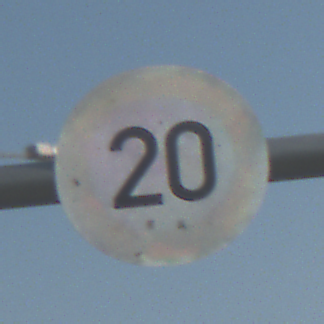
Verkehrszeichen: Geschwindigkeit20
Umgebung: Outdoor, Special
Tageszeit: MorningAfternoon
Wetter: Clear
Licht: Natural
Jahreszeit: NotSpecified
Kontrast: HighContrast